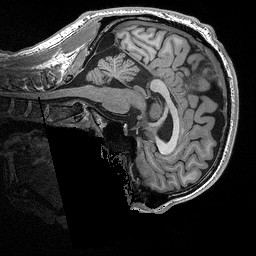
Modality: T1w
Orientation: sagittal
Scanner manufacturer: siemens
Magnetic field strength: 3 T
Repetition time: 2.3 s
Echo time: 0.00298 s